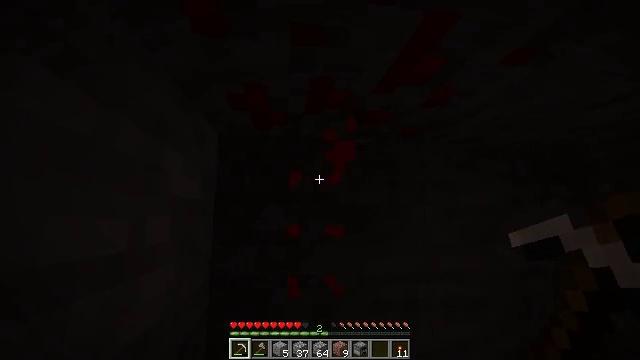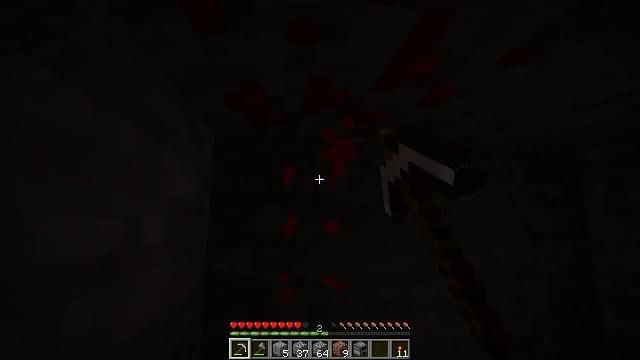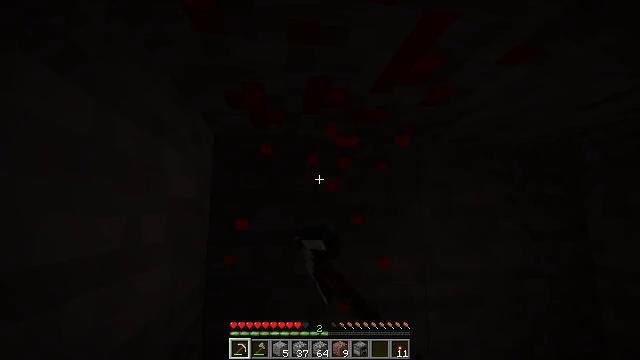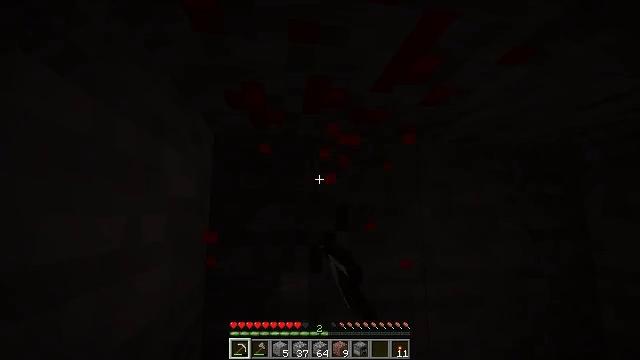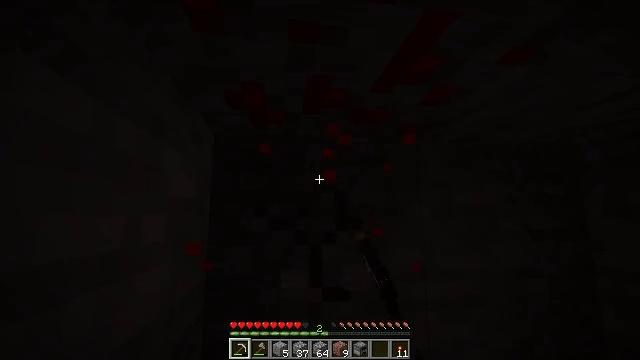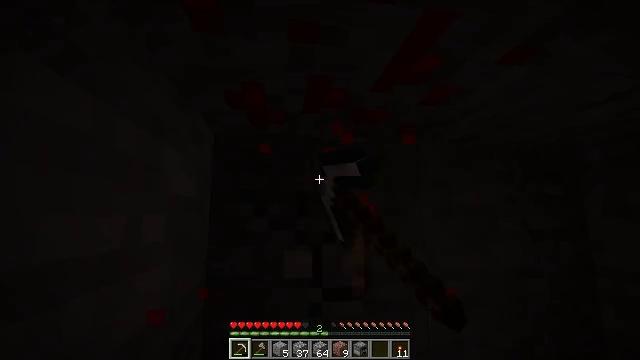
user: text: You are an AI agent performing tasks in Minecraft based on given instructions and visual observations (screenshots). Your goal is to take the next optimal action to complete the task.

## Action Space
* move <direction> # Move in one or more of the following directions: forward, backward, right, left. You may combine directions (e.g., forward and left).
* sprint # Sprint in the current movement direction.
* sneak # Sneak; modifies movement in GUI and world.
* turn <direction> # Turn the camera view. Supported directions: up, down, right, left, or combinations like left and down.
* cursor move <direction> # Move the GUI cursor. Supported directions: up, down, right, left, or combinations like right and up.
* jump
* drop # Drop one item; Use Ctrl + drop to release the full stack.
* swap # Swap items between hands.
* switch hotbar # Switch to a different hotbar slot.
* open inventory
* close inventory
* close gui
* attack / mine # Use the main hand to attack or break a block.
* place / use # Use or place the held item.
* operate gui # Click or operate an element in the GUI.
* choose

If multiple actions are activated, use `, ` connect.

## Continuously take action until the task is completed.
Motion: motion action
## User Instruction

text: Mine the redstone wall torch on the wall.
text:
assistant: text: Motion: attack / mine
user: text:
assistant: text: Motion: attack / mine
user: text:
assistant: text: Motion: attack / mine
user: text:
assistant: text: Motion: attack / mine
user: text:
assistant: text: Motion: attack / mine
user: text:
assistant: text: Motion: attack / mine